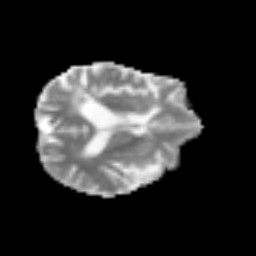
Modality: MD
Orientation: axial
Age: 64
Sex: male
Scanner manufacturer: siemens
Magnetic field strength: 3 T
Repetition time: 3.2 s
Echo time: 0.081 s